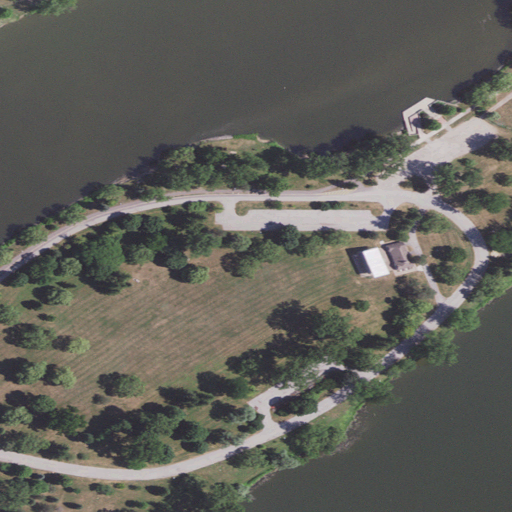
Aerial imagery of island in Michigan named Ojibway Island containing open water, open development, low intensity development, medium intensity development, and barren land